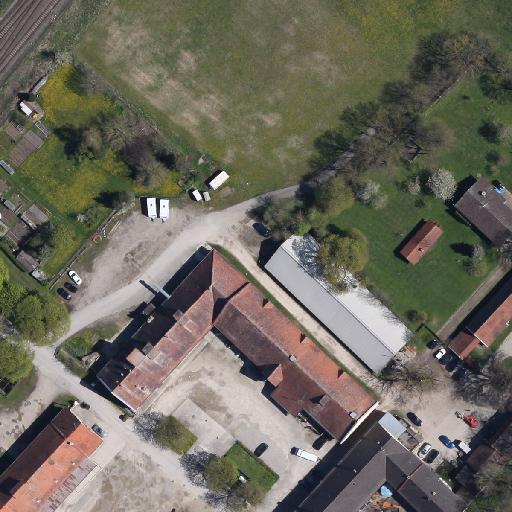
Referring expression: car